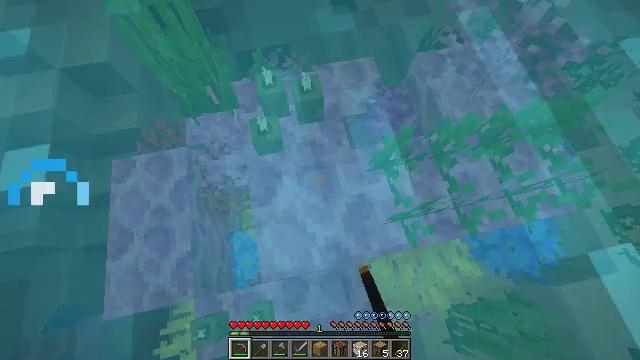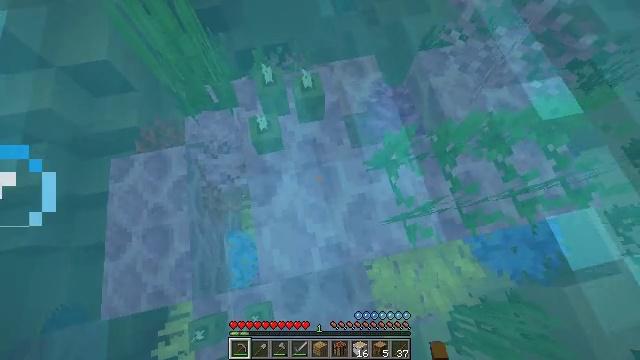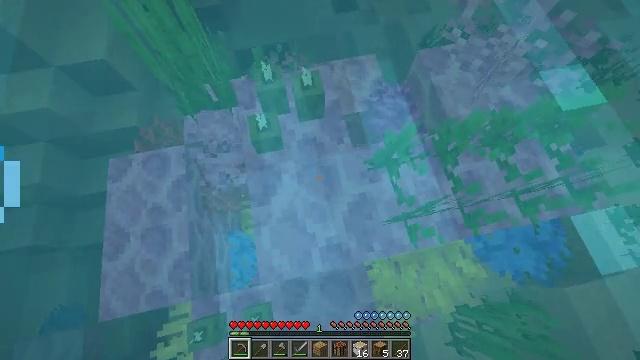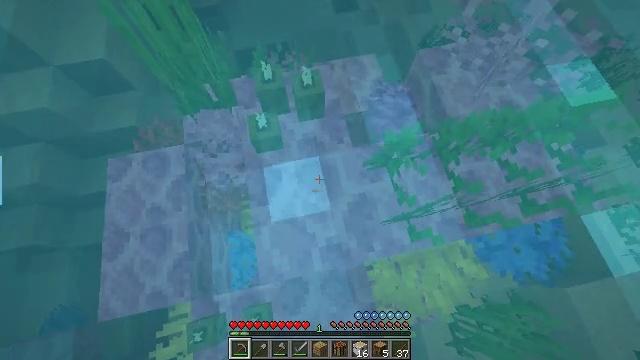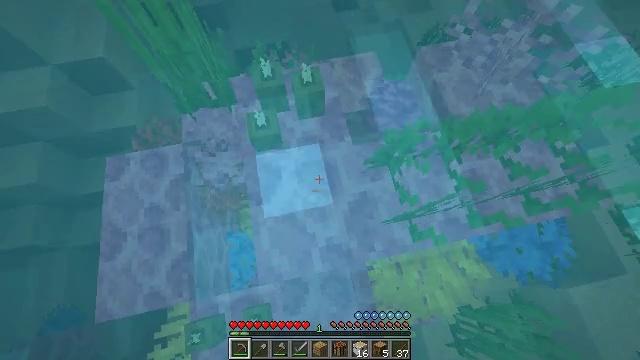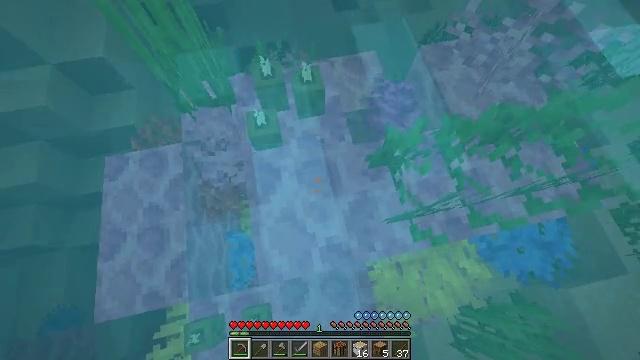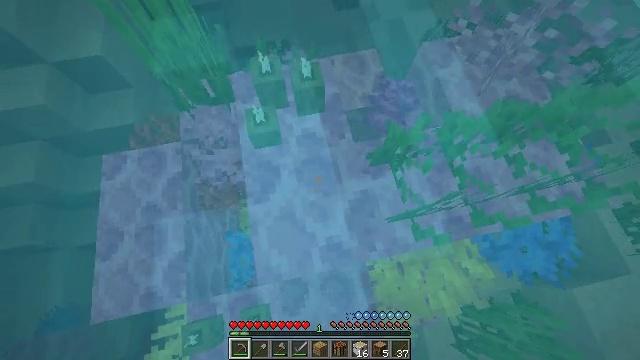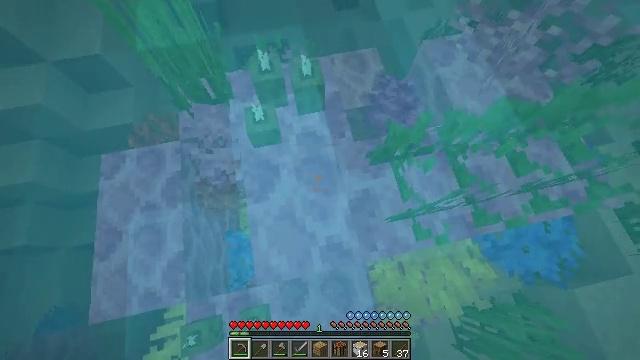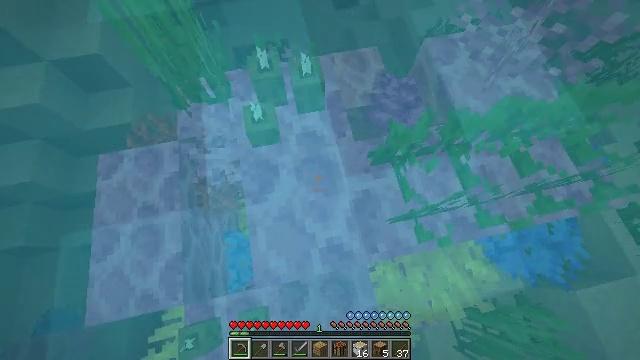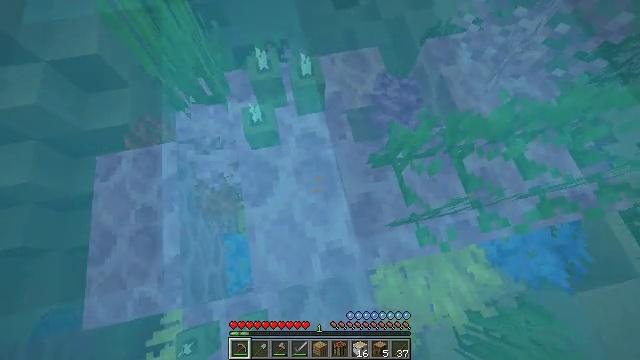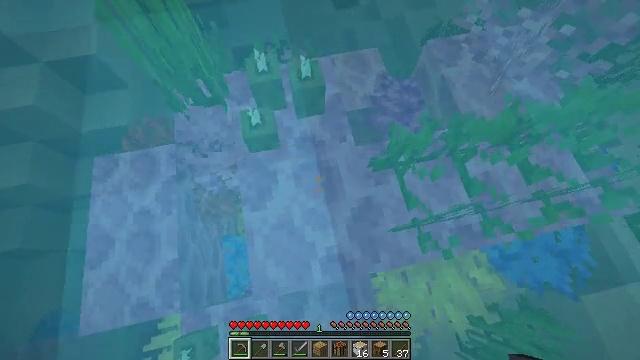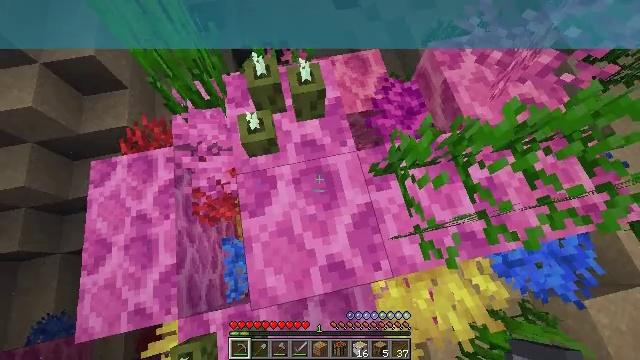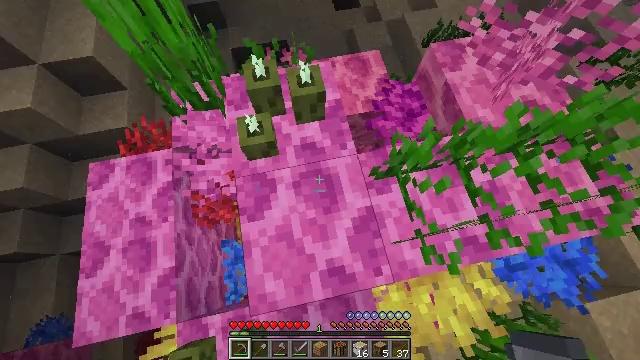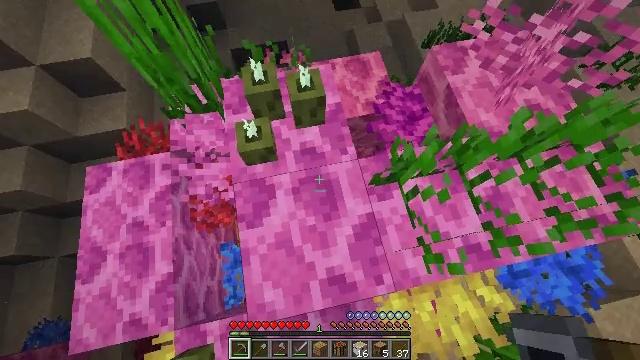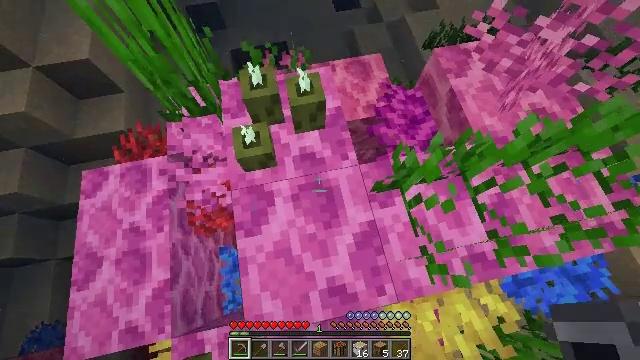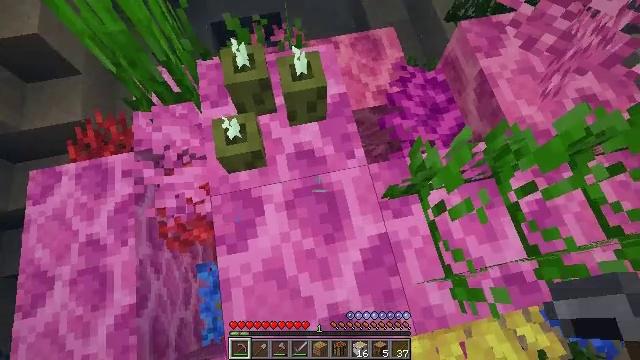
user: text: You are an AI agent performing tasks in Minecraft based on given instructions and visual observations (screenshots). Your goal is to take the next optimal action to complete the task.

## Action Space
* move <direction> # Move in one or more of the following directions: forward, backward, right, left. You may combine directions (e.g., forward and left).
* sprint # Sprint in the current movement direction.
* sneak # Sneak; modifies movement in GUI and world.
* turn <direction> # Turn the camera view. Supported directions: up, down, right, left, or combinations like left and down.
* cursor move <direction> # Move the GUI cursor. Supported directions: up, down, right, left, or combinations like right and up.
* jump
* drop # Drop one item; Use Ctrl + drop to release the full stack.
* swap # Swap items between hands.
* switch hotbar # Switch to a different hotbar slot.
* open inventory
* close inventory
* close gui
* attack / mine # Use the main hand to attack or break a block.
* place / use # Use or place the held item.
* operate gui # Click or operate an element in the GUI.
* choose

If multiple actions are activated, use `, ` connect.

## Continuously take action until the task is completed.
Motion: motion action
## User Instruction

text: mine block horn coral wall fan
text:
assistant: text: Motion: no_op
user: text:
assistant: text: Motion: no_op
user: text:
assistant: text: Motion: no_op
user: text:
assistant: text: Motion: no_op
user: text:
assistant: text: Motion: no_op
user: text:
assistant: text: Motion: no_op
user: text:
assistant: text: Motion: no_op
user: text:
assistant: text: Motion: move forward
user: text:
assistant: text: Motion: move forward
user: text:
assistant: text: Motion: move forward
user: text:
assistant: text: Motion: move forward
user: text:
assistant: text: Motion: move forward
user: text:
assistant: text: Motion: no_op
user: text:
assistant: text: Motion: no_op
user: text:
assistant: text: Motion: no_op
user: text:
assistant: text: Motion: no_op
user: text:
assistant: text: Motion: no_op
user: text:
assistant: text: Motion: no_op
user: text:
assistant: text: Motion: turn right
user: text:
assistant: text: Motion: turn right
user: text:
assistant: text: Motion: turn right and up
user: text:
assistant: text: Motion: turn right
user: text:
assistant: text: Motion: turn right
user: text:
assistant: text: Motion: turn right and up
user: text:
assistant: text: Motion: move right, turn right and up
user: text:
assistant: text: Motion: move right, turn right and up
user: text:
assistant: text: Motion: move right, turn right
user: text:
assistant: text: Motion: move right, turn right
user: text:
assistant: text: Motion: move right, turn right
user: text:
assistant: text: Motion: move right